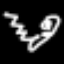
Label: squiggle